Milling tool wear sample.
Tool blade image: 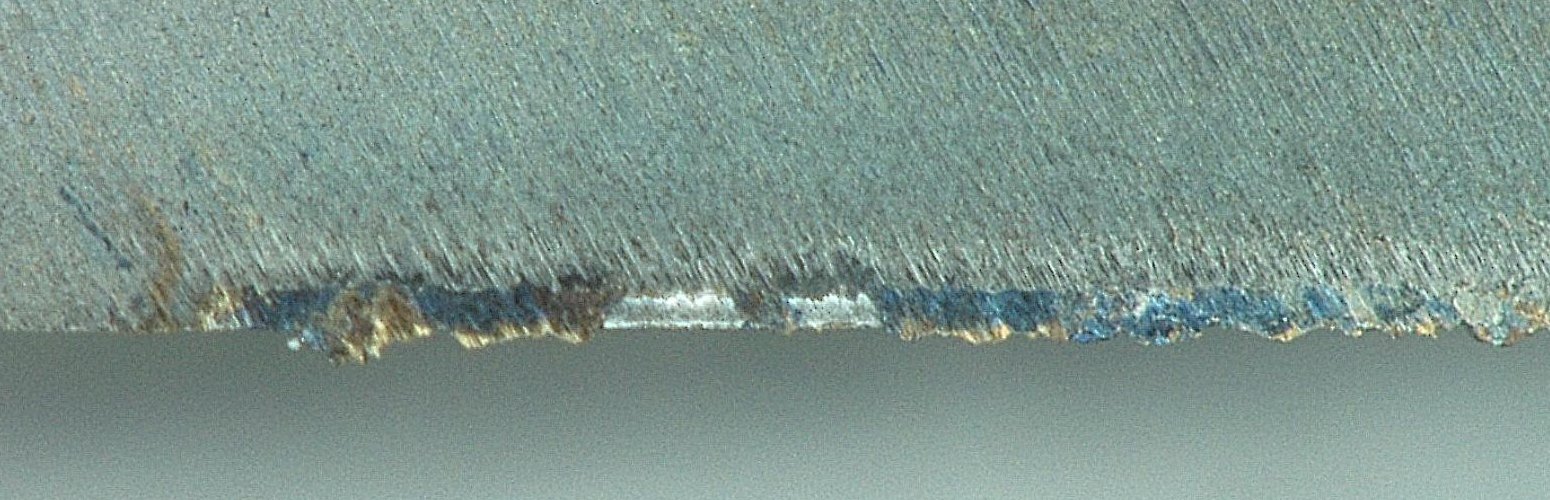
Chip image: 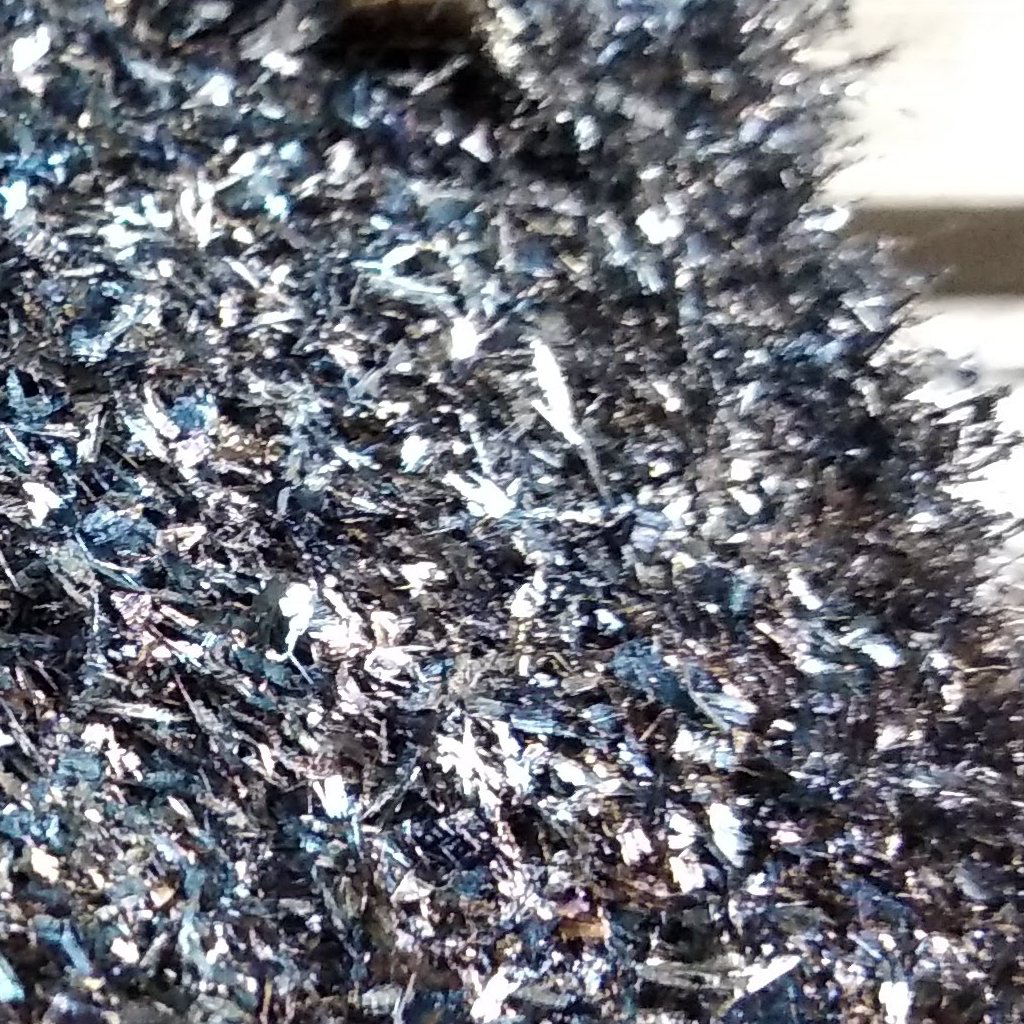
Workpiece image: 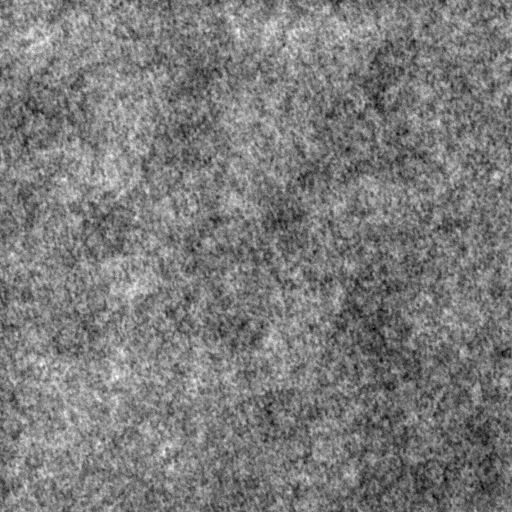
Tool wear state: dulled
Gaps: 6.43
Flank wear: 135.16
Overhang: 50.8
Force-signal Mel-spectrograms (X, Y, Z axes): 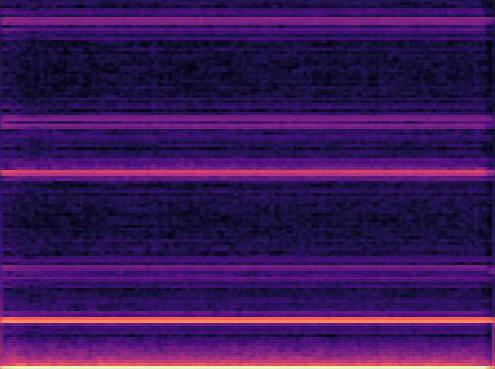 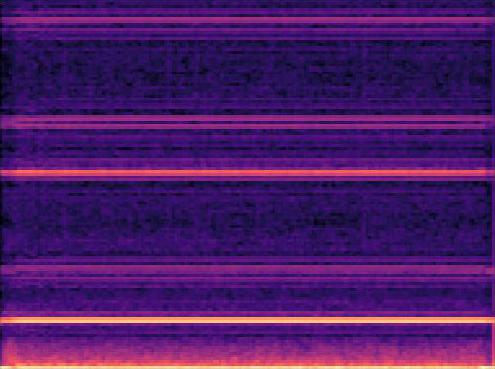 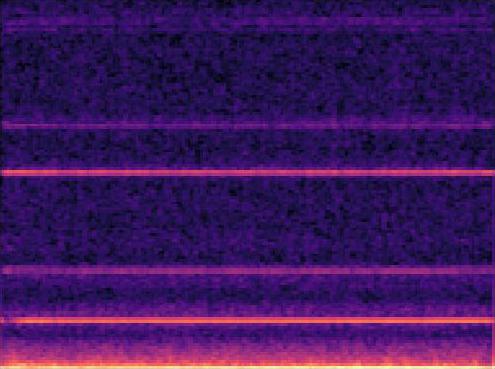
Force-signal scalograms (X, Y, Z axes): 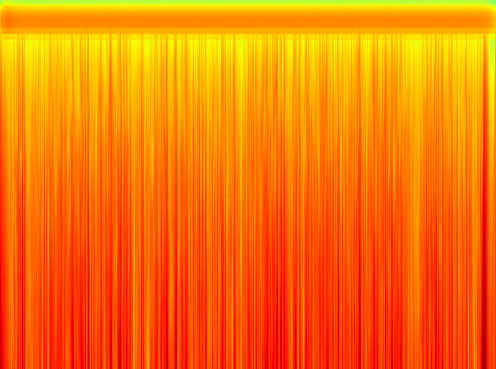 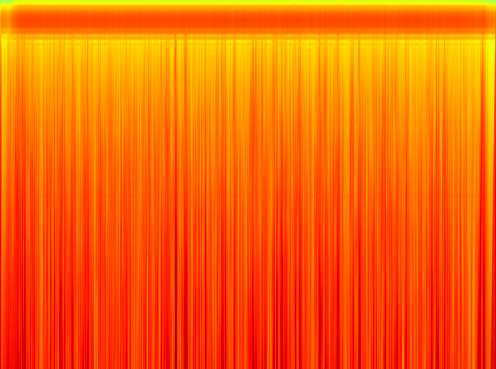 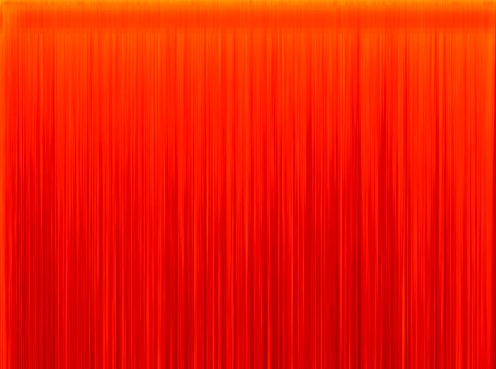
Force phase: accelerated_severe_wear